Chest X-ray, PA view. Patient: 35 years old, sex M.
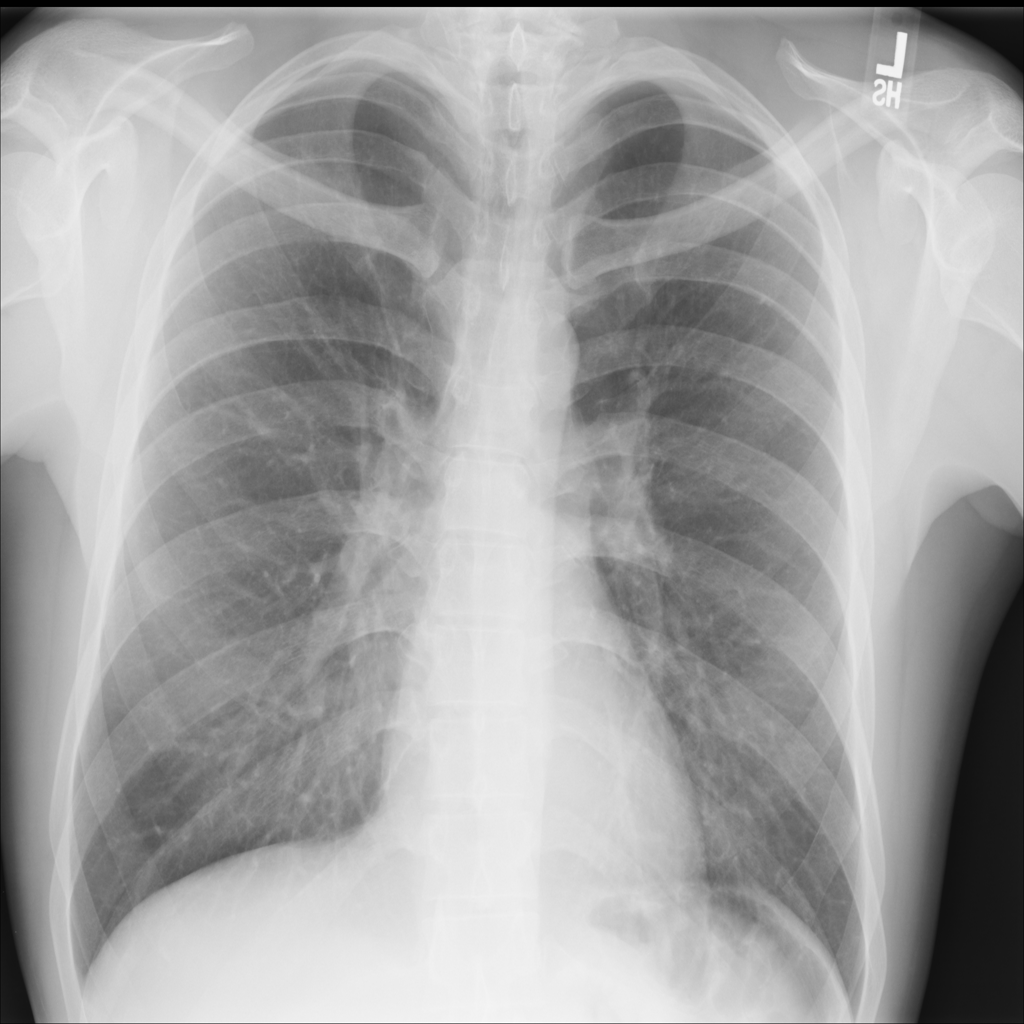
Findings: No Finding